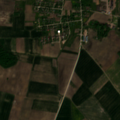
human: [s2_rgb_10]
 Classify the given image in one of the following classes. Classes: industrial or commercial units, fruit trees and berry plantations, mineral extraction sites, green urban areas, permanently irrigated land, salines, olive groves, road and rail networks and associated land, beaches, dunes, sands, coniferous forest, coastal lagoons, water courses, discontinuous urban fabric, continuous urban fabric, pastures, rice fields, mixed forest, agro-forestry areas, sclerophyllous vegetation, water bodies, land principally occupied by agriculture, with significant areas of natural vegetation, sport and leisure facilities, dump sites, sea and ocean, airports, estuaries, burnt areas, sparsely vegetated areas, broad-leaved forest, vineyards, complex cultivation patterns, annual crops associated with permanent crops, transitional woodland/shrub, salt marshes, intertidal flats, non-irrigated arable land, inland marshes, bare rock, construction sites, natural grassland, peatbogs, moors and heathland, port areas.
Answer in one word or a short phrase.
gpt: discontinuous urban fabric, non-irrigated arable land, complex cultivation patterns